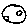
Label: moon